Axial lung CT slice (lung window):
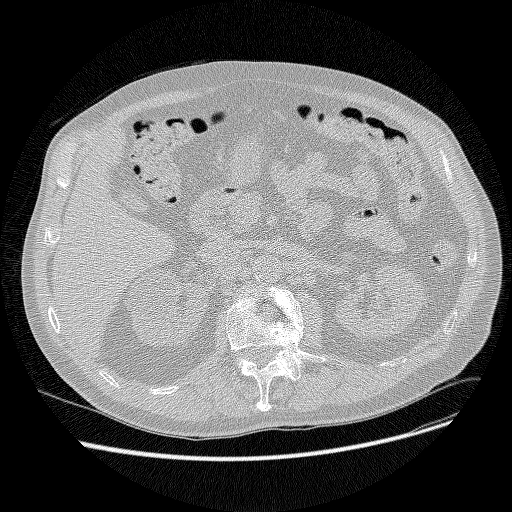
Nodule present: no